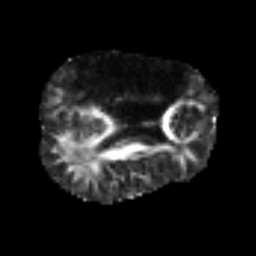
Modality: FA
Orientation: axial
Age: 52
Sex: male
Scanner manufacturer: siemens
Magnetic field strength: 3 T
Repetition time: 6.1 s
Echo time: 0.101 s